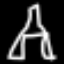
Label: The Eiffel Tower